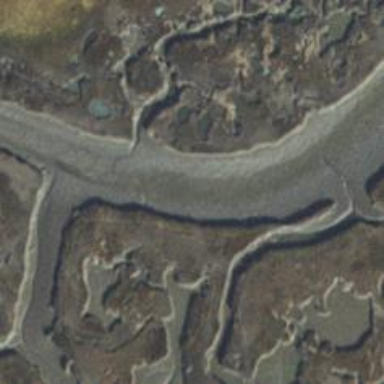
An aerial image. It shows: Wetland area influenced by tides.